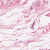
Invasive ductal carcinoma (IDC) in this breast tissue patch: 0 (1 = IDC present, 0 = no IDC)